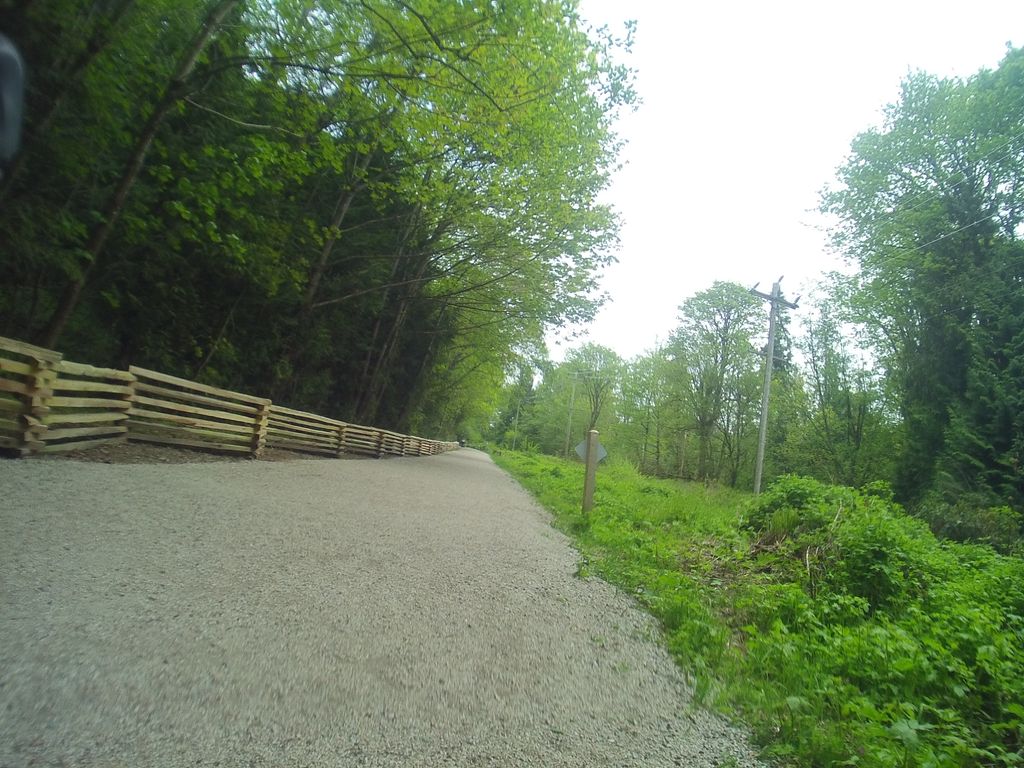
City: vancouver